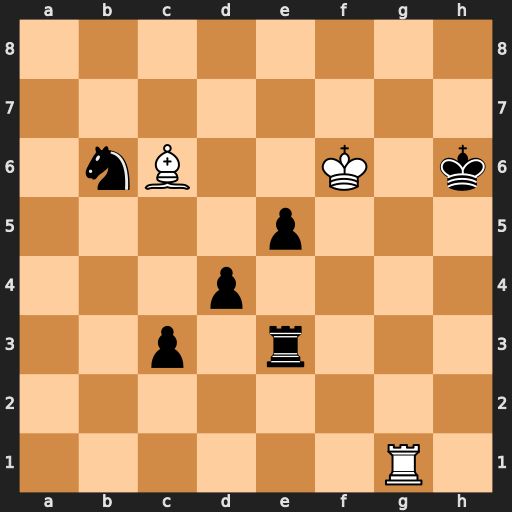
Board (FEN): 8/8/1nB2K1k/4p3/3p4/2p1r3/8/6R1
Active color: w
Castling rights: -
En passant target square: -
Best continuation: Rh1+ Rh3 Rxh3#